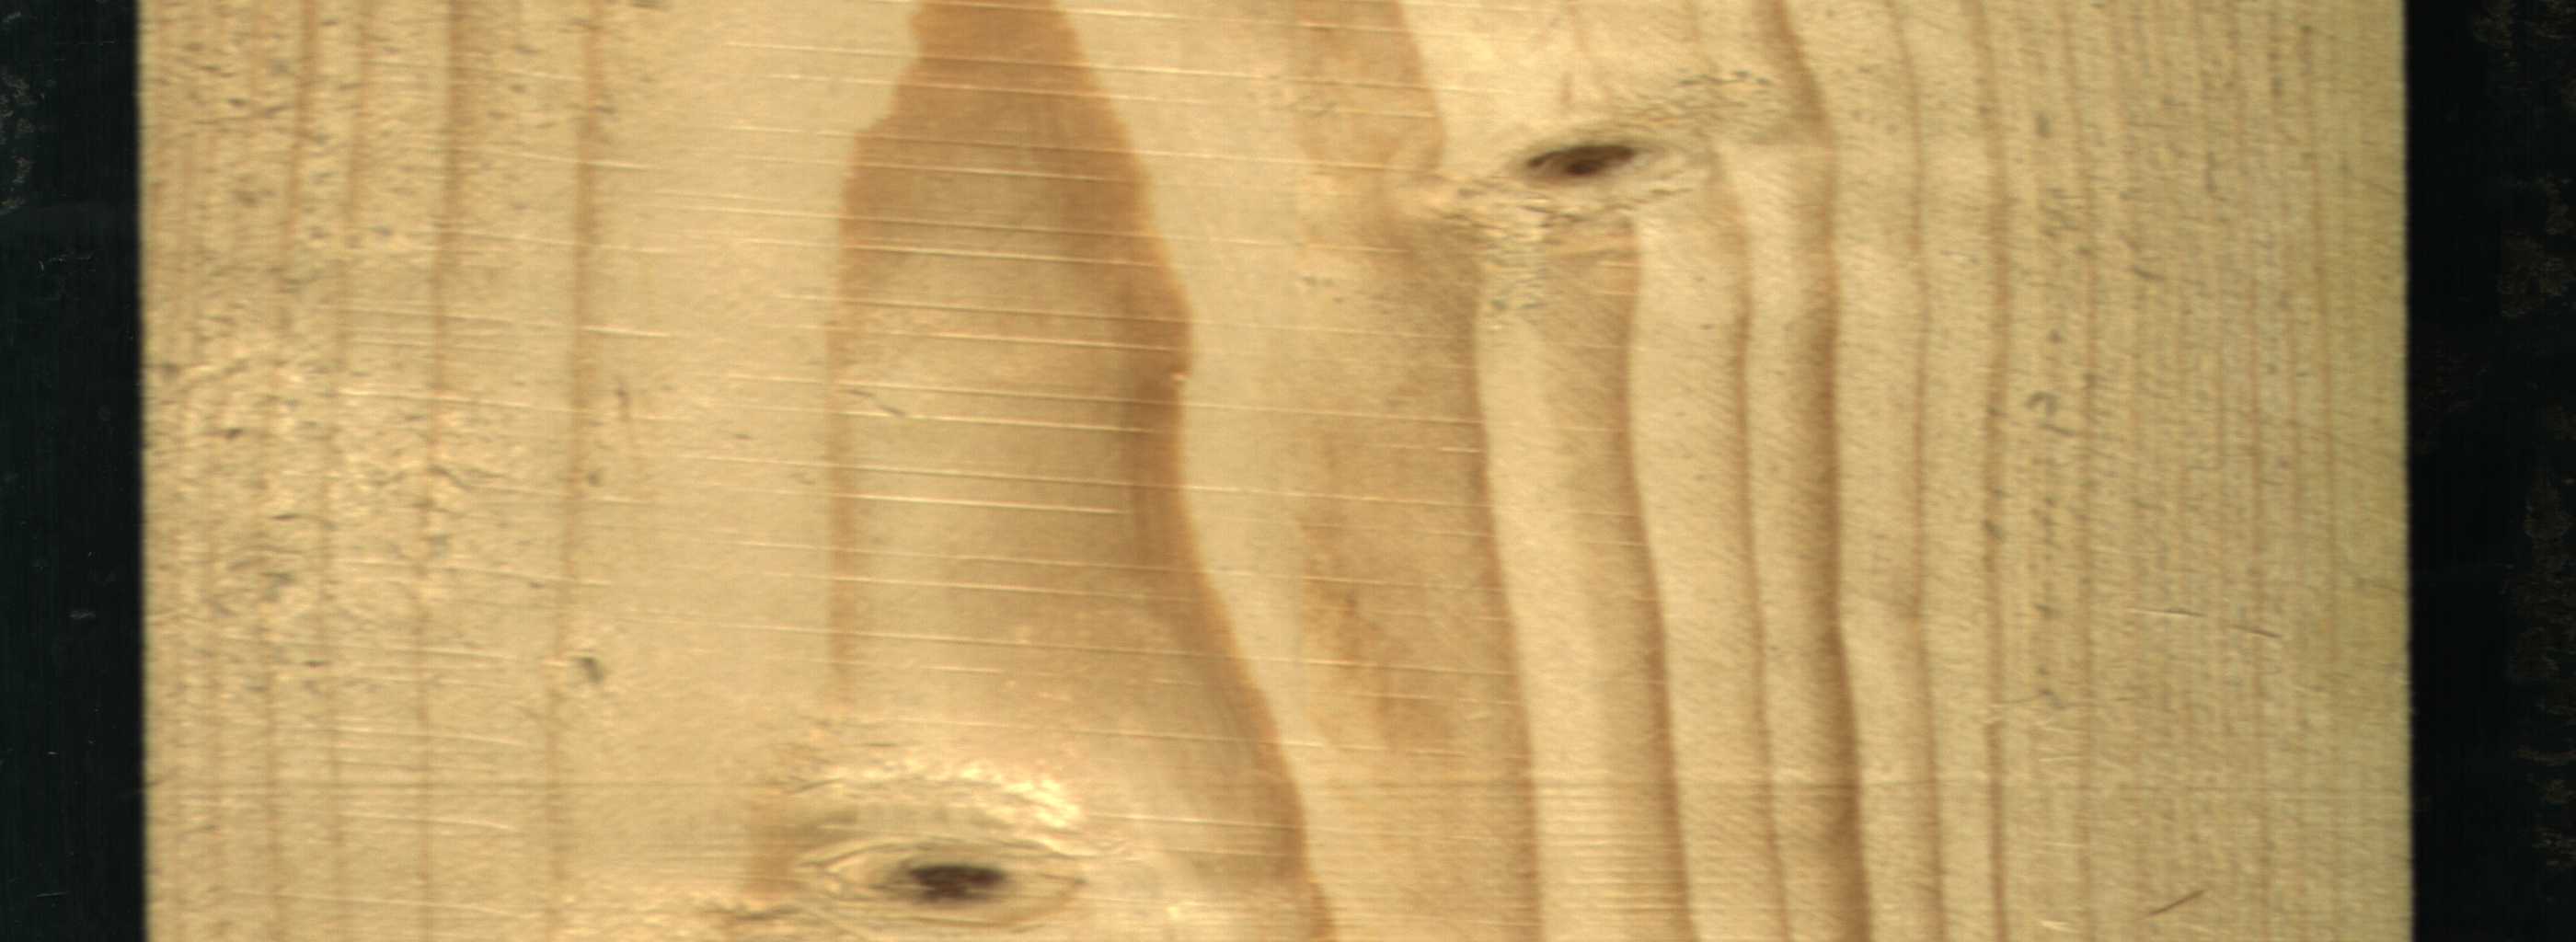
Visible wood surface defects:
Live_Knot
Live_Knot